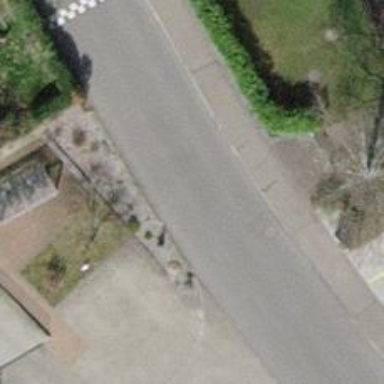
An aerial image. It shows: Paved residential road.